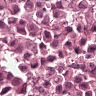
Metastatic tissue present: yes